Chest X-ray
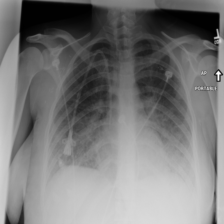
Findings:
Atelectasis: negative
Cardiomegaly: negative
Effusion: negative
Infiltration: positive
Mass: negative
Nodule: negative
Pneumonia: negative
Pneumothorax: negative
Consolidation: negative
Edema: negative
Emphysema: negative
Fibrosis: negative
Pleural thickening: negative
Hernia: negative